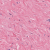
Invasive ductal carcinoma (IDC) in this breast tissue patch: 0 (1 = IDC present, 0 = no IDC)